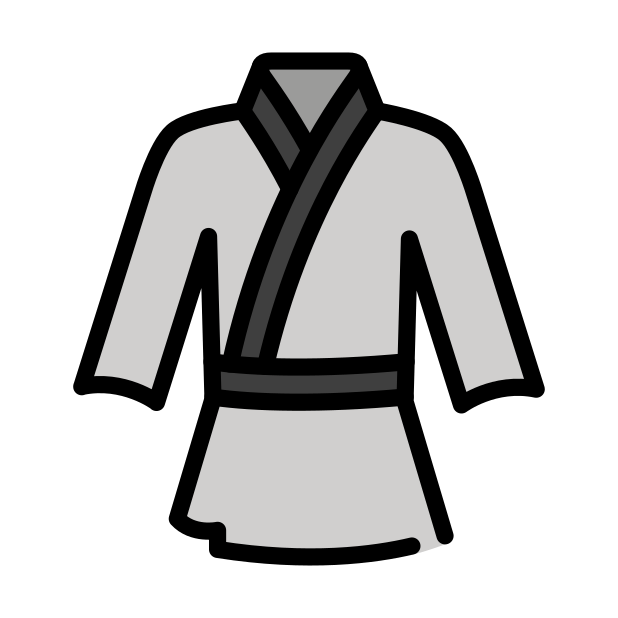
Emoji: 🥋
Name: martial arts uniform
Unicode: 0x1f94b